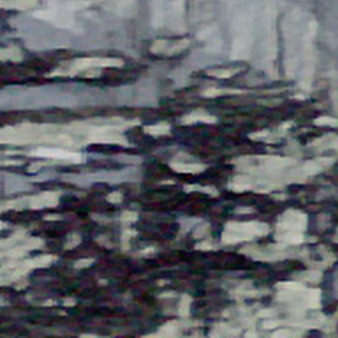
Label: other